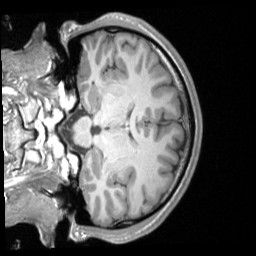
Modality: T1w
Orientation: coronal
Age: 22
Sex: male
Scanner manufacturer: siemens
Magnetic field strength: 3 T
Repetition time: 1.9 s
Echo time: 0.00226 s